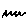
Label: zigzag